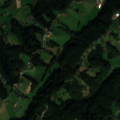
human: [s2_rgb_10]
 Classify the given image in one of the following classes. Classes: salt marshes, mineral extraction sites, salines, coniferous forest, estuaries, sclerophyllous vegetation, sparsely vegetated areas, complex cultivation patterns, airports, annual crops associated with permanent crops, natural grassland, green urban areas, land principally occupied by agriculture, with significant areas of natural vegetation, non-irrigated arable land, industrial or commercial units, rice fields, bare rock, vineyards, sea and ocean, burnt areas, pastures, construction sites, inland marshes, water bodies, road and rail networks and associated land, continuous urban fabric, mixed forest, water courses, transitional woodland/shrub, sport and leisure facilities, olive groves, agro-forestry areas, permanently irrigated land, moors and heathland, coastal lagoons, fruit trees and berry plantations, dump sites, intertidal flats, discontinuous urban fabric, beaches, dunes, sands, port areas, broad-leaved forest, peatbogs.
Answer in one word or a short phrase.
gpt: pastures, land principally occupied by agriculture, with significant areas of natural vegetation, broad-leaved forest, mixed forest